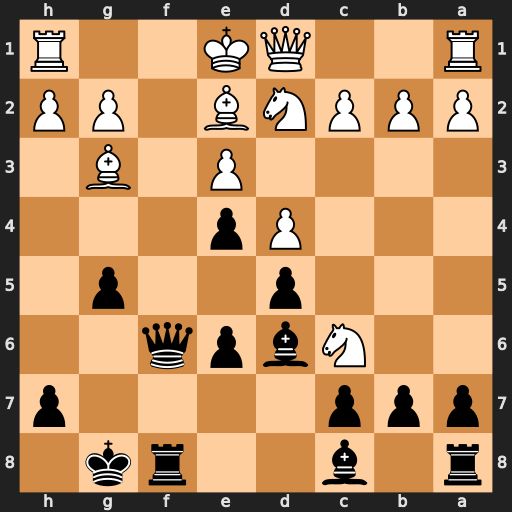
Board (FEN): r1b2rk1/ppp4p/2Nbpq2/3p2p1/3Pp3/4P1B1/PPPNB1PP/R2QK2R
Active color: b
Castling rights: KQ
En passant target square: -
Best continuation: Bxg3+ hxg3 Qf2#